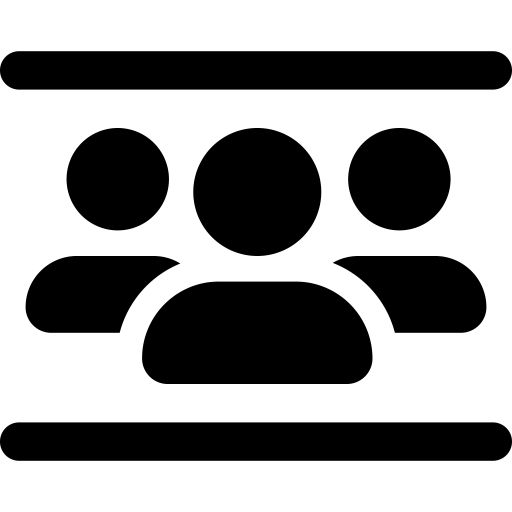
Tags: icon, FontAwesome, fa-icon, solid, users, between, lines